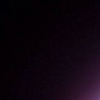
Label: space